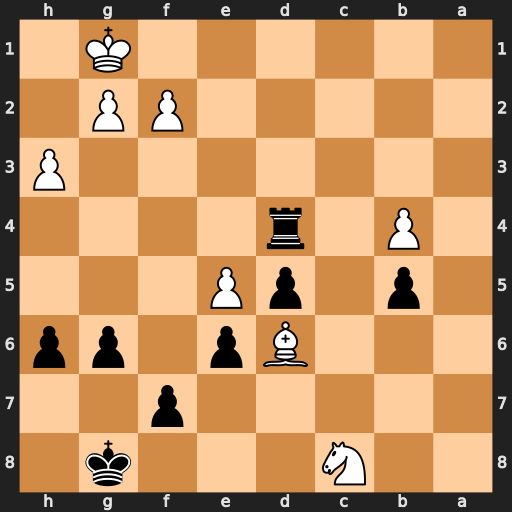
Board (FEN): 2N3k1/5p2/3Bp1pp/1p1pP3/1P1r4/7P/5PP1/6K1
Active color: b
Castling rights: -
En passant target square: -
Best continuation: Rd1+ Kh2 d4 Bc5 d3